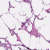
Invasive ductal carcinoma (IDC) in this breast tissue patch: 0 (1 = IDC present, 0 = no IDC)